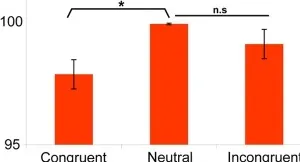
Numerical Stroop task. Congruency effect (measured in terms of accuracy) for the two DD individuals. DD1 did not exhibit the canonical Congruency effect (Congruent > Neutral > Incongruent), while DD2 showed a clear Congruency pattern in the predicted direction. For DD1: Neutral > Congruent (p < 0.05); Congruent vs. Incongruent (p = 0.13); Incongruent vs. Neutral (p = 0.08). For DD2: Congruent > Incongruent (p < 0.05); Congruent vs. Neutral (p = 0.07); Incongruent vs. Neutral (p = 0.16). Data are mean +- standard error (SE) of the mean. *p < 0.05.
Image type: pathology (immunostaining)